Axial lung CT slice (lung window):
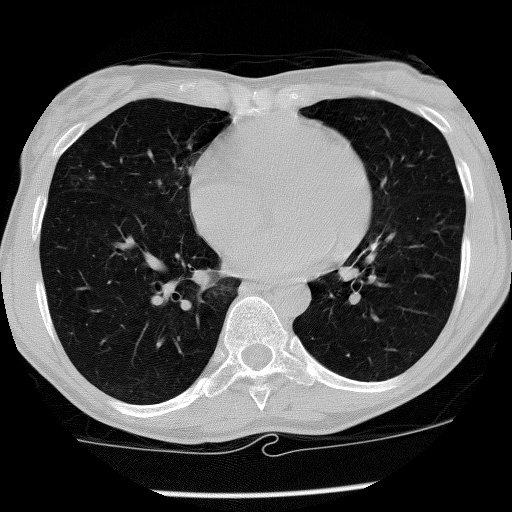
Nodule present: no